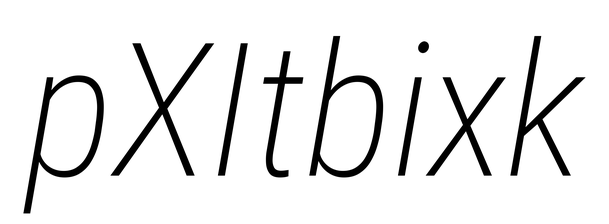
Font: Roboto-Italic_Condensed_ExtraLight_Italic